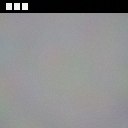
Screen state: on